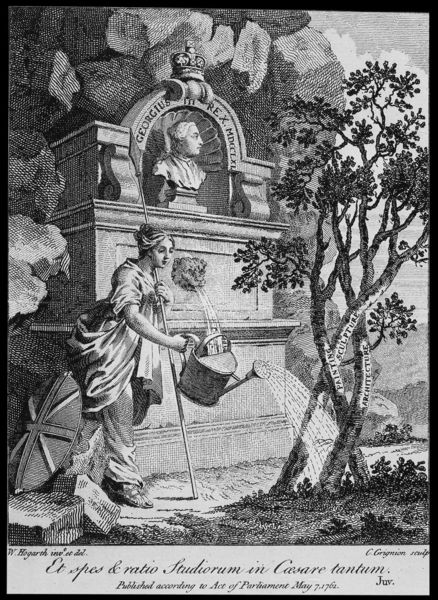
Titel: Seiten von „A Catalogue of the ... Society of Artists of Great-Britain“
Künstler: Charles Grignion
Schlagwörter: baum, felsen, wasser, frau, faru, krone, brunnen, garten, kanne, schrift, stab, grafik, lanze, büste, nische, schild, druck, schnitt, stich, text, grab, speer, latein, gießkanne, epitaph, gießen, nisch, gärtnerin, stiich, gartenpflege, leatien, stichwerk